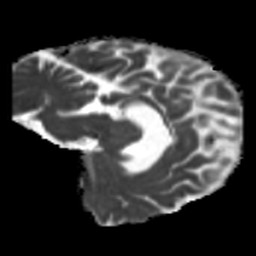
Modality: MD
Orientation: sagittal
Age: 54
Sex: female
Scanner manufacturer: siemens
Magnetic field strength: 3 T
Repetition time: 5.25 s
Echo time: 0.08 s